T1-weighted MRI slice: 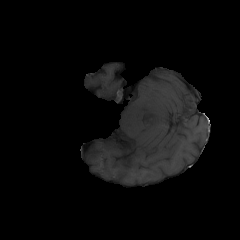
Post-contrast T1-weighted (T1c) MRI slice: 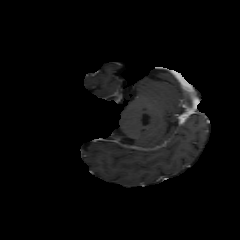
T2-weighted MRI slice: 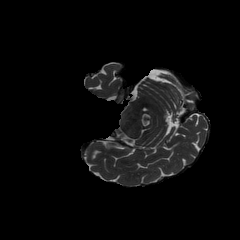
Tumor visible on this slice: no